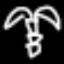
Label: palm tree